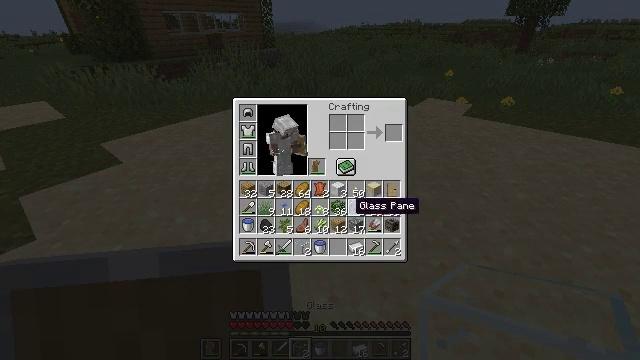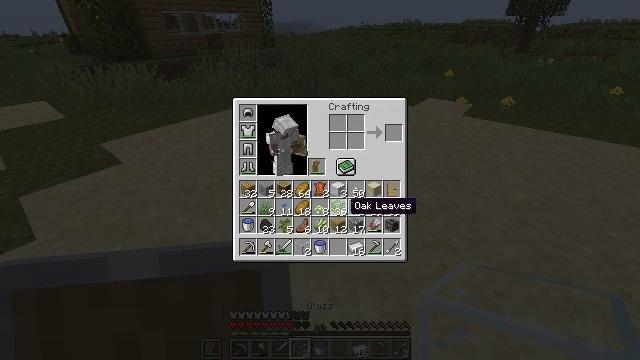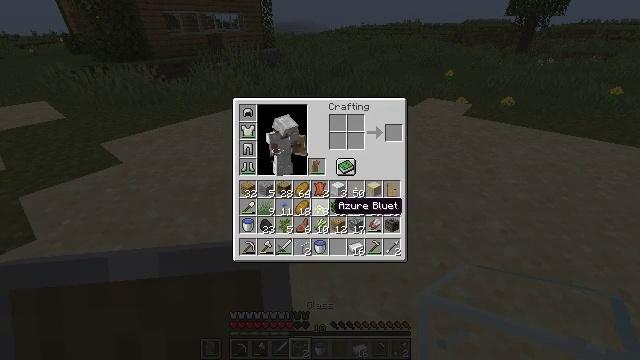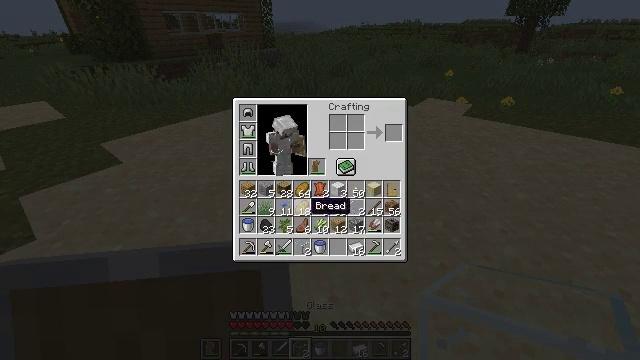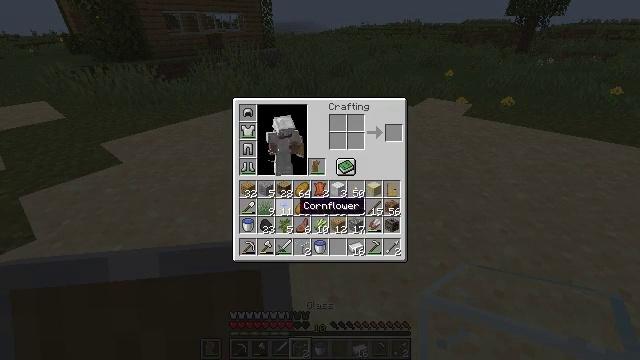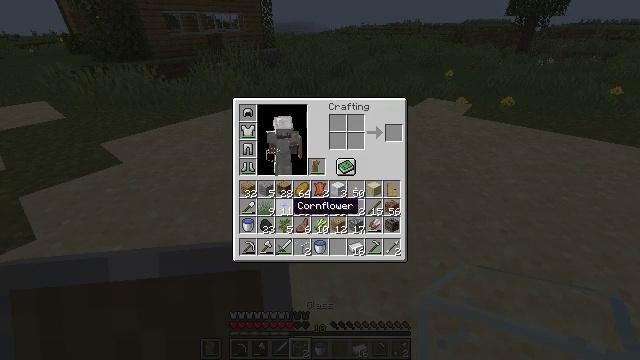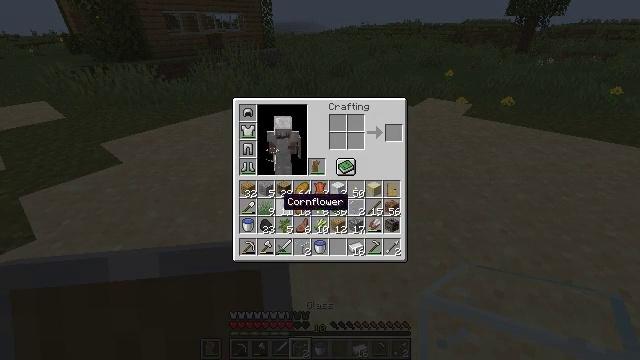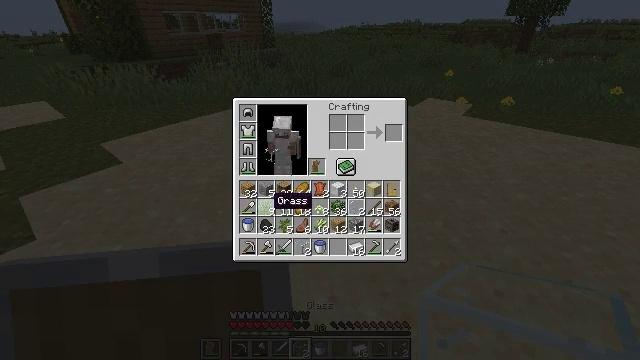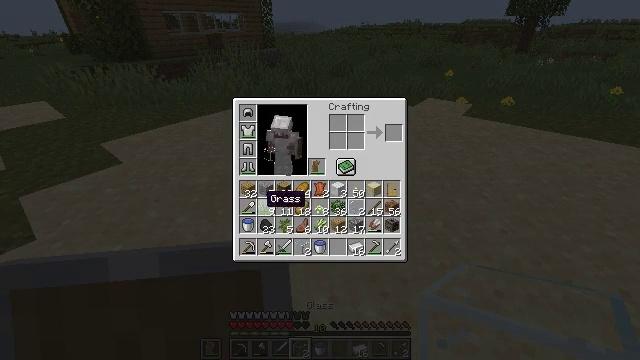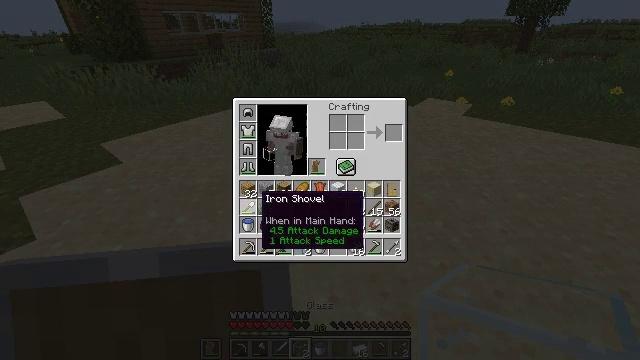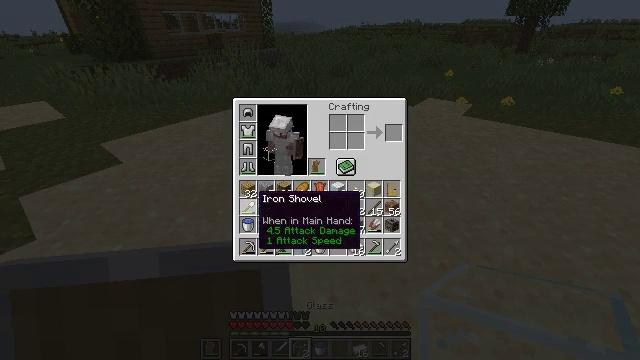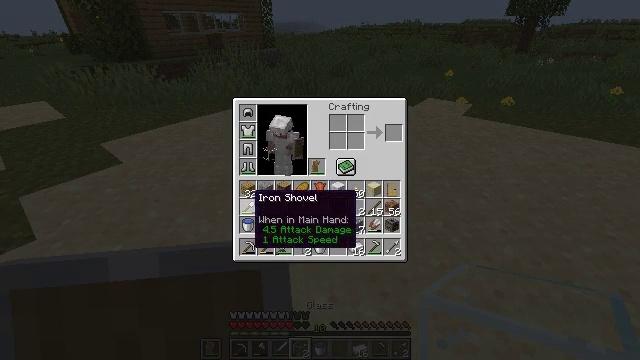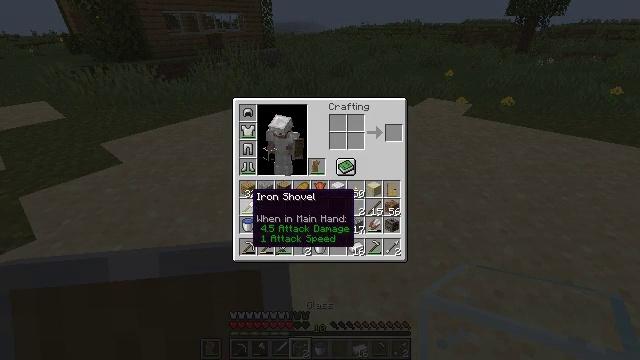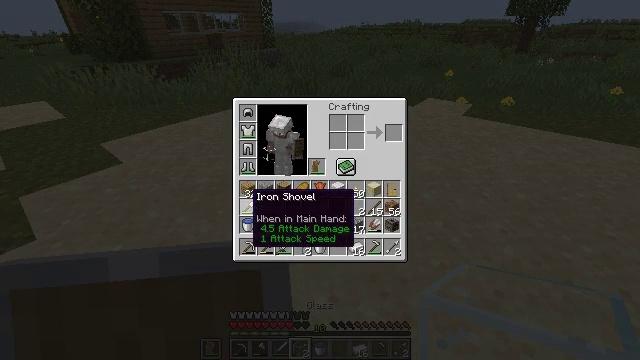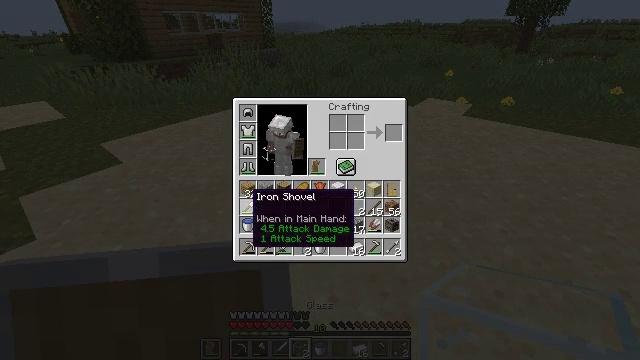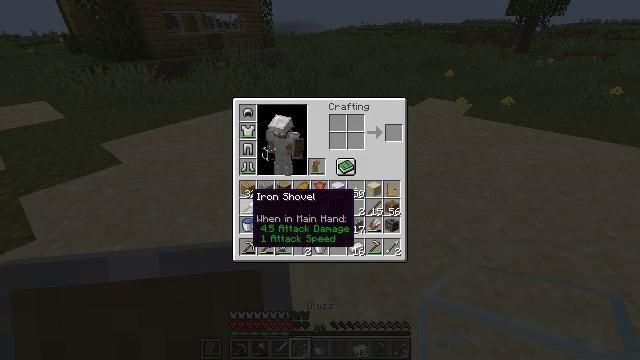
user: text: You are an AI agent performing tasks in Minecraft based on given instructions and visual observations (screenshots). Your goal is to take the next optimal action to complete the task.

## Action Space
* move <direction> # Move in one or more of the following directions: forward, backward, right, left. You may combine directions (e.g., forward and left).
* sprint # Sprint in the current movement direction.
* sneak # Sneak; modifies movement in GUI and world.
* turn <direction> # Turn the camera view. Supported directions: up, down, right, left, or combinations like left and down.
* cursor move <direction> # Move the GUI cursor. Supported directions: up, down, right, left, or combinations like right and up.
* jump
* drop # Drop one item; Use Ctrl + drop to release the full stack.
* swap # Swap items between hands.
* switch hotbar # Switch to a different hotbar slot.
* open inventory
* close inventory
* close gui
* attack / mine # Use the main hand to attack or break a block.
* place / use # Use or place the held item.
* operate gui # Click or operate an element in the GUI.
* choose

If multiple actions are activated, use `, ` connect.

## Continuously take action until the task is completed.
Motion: motion action
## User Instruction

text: Remove a grass block from the inventory.
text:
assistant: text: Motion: sneak
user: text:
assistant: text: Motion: sneak, cursor move left
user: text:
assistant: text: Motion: sneak, cursor move left
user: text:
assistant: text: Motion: sneak, cursor move left
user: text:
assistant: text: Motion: sneak
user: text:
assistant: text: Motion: sneak, cursor move left
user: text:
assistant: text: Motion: sneak, cursor move left
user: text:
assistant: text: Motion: sneak, cursor move left
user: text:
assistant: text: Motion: sneak
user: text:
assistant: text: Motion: sneak
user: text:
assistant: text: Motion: sneak
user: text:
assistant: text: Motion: sneak
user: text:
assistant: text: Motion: sneak
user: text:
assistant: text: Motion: sneak
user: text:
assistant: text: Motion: sneak
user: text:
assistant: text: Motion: sneak
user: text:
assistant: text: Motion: sneak
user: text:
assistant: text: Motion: sneak
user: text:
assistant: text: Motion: sneak
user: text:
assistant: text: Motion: sneak, operate gui
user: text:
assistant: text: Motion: sneak, operate gui
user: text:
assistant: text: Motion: sneak, operate gui
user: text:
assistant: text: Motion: sneak
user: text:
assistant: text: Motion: sneak
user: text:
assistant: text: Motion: sneak
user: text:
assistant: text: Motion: sneak
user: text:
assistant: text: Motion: no_op
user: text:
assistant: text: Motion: move forward
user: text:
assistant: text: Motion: move forward, cursor move right
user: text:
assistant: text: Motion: move forward, cursor move right